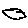
Label: cloud